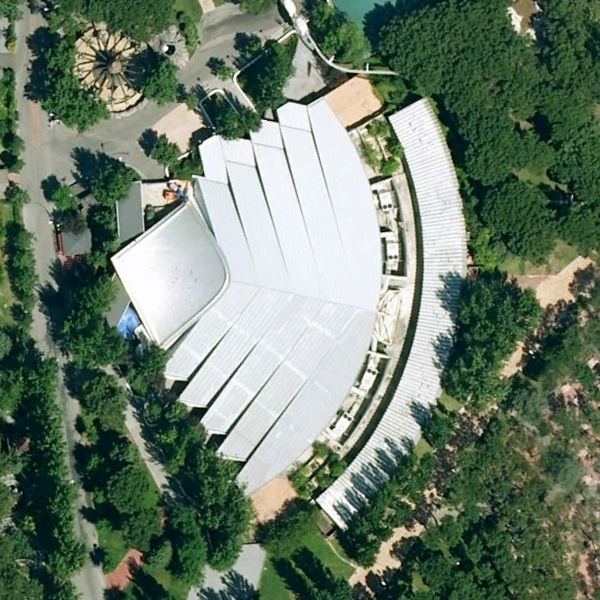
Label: Center